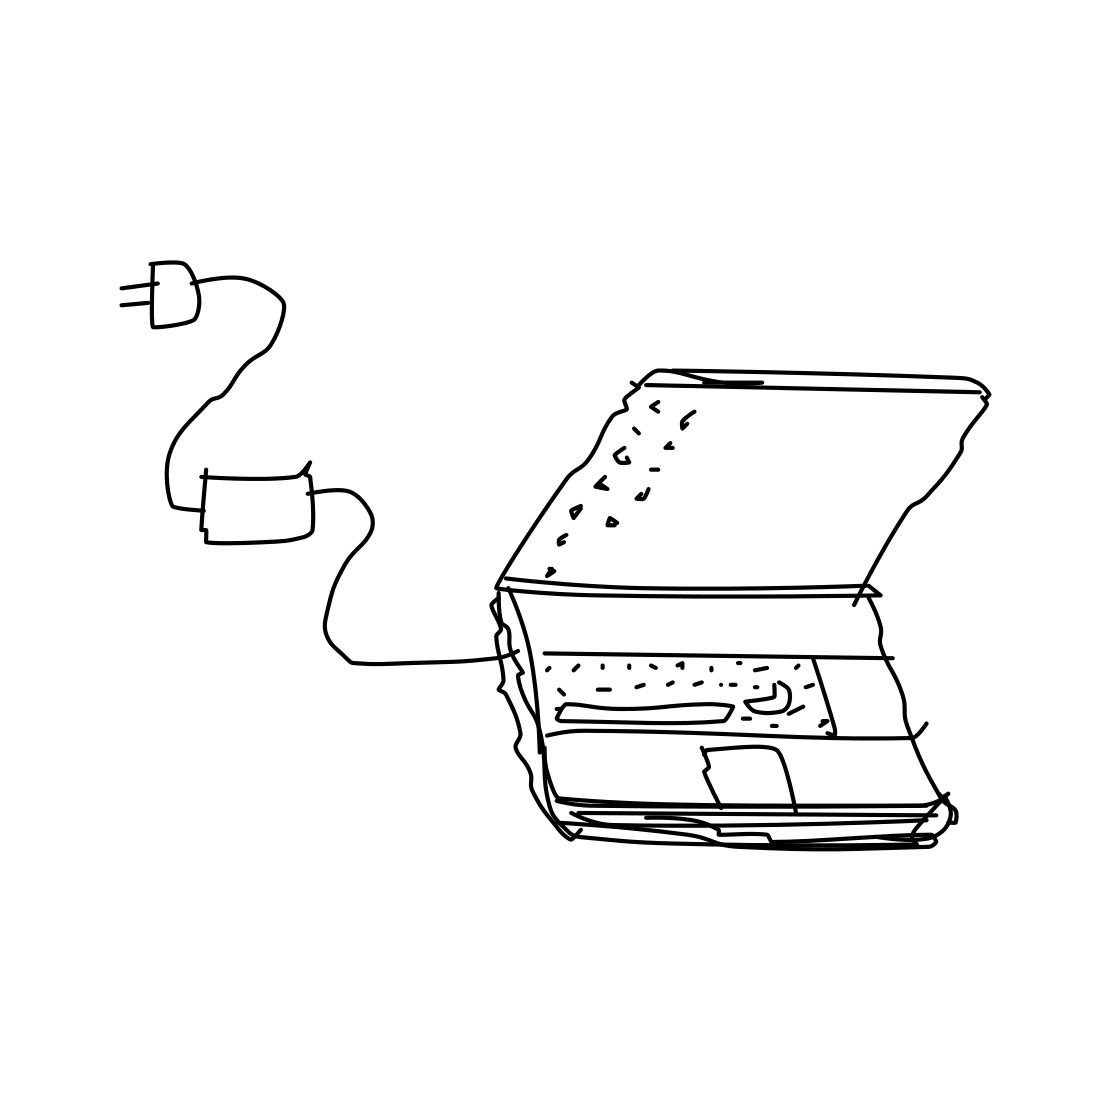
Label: laptop